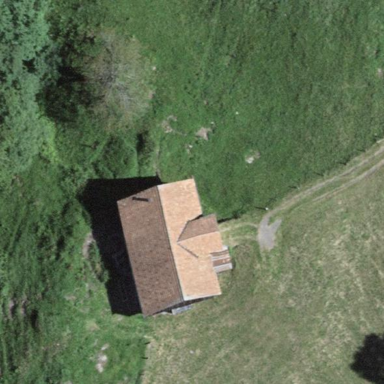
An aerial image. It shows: Barn.